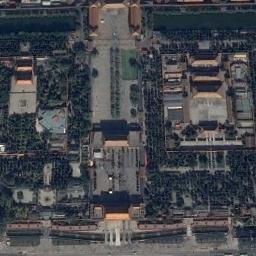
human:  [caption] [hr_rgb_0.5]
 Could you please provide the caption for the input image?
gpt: The roofs of palaces are all red .

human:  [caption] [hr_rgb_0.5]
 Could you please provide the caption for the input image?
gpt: The palace is surrounded by buildings and trees .

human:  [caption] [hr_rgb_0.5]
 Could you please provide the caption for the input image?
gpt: The palace has some palaces of different sizes and lots of trees .

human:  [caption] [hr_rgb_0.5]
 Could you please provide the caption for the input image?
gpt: There are some trees near the palace .

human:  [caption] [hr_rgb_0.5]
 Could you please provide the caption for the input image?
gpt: There are many green trees and a river beside the palace .